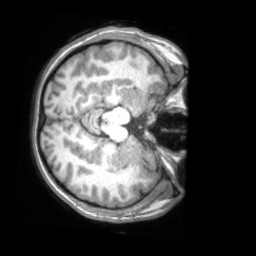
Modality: T1w
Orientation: axial
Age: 23
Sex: female